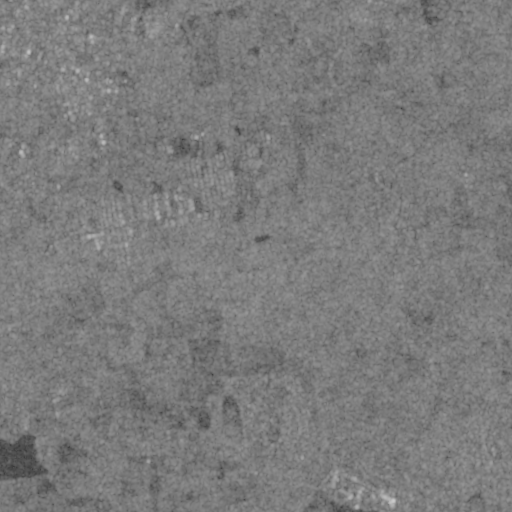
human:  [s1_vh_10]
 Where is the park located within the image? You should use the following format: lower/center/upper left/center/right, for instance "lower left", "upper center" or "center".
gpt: The park is located in the upper left of the image.
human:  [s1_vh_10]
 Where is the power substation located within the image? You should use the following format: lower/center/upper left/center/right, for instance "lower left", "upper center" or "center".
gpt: The power substation is located in the lower right of the image.
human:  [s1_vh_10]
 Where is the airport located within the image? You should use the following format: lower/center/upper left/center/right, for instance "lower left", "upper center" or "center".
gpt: There is no airport in the image.

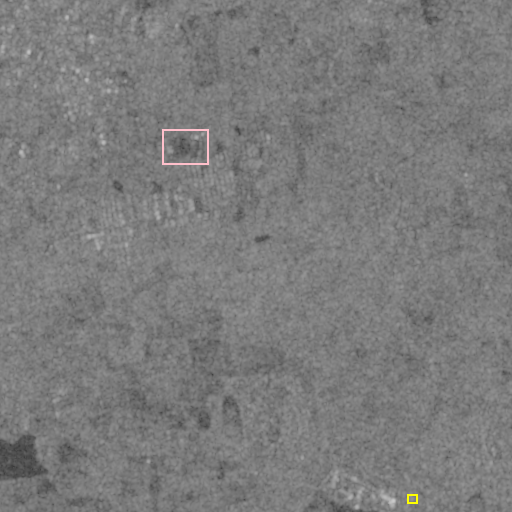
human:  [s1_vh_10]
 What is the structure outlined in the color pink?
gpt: The structure outlined in pink is a park.
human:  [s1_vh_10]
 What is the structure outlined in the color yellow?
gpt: The structure outlined in yellow is a power substation.
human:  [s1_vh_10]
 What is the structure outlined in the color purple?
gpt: There is no purple outline.